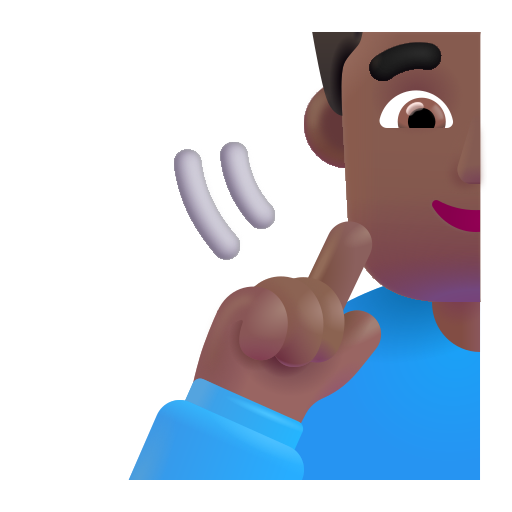
woman deaf color  dark